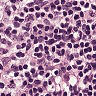
Metastatic tissue present: no